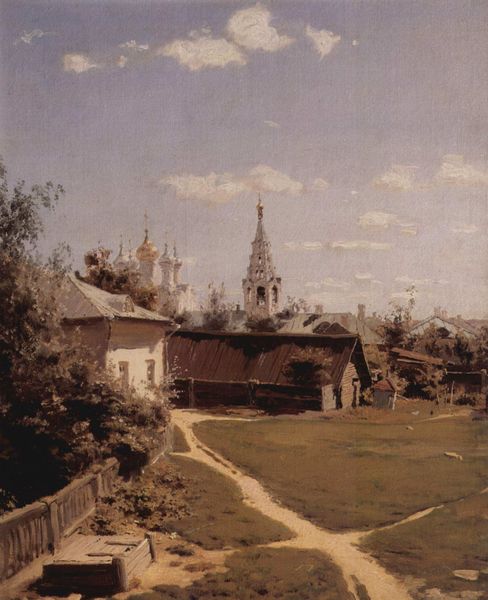
Titel: Moskauer Hof
Künstler: Wassilij Dimitriewitsch Polenow
Standort: Moskva
Institution: Tretjakow-Galerie
Schlagwörter: baum, blau, blätter, gemälde, himmel, laub, schatten, wolken, bäume, grün, himmerl, kirchturm, landschaft, stadt, braun, fenster, hell, holz, licht, straße, tür, weiss, dach, gebäude, gras, haus, rasen, rot, schloss, tier, weg, wiese, wolke, zaun, ast, horizont, häuser, stamm, strauch, busch, büsche, einsam, gebüsch, hütte, kirche, pfad, sonne, sträucher, trampelpfad, wege, land, gold, realismus, blatt, bauern, brunnen, schuppen, turm, garten, sommer, bogen, divisionismus, fassade, naturalismus, ort, mast, heiß, mittag, russland, gebirge, verlassen, dorf, dächer, mauer, tag, grasen, bauernhof, hof, idylle, holzzaun, kies, kuppel, romantik, foto, fotografie, ortschaft, wände, zwiebel, truhe, schaf, burg, scheune, glaube, glockenturm, kirchenturm, kuppeln, moschee, orient, religion, türme, zwiebeldach, zwiebelturm, zwiebeltürme, balustrade, zweig, kiste, moskau, sonnig, kathedrale, kasten, biedermeier, walmdach, blattwerk, bauernhaus, stall, gehöft, golden, schafe, höfe, zinne, russisch, minarett, turn, bauernhöfe, himmer, wimperg, turmhelm, somme, zwiebelhaube, wiede, repin, unberührt, hause, bauerndorf, russische kunst, zwiebeldächer, n, schönes wetter, baäzume